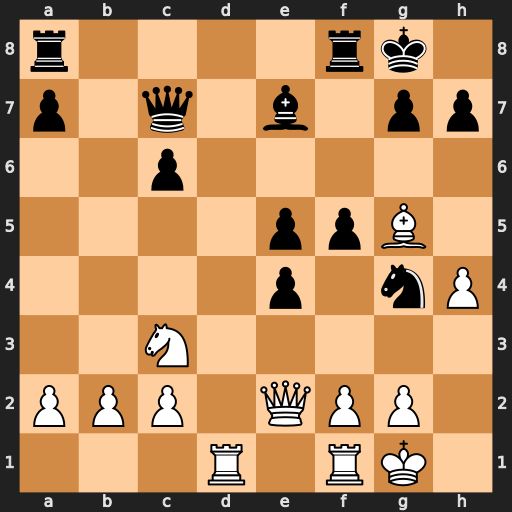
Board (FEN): r4rk1/p1q1b1pp/2p5/4ppB1/4p1nP/2N5/PPP1QPP1/3R1RK1
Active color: w
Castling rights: -
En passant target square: -
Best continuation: Qc4+ Kh8 Nd5 cxd5 Qxc7